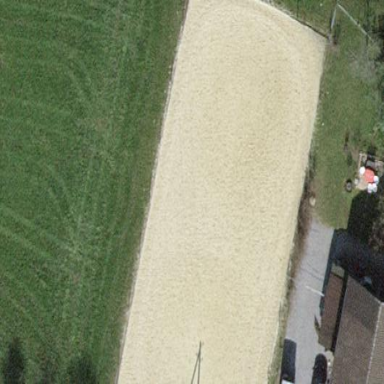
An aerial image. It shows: Equestrian pitch used for leisure and sports activities.